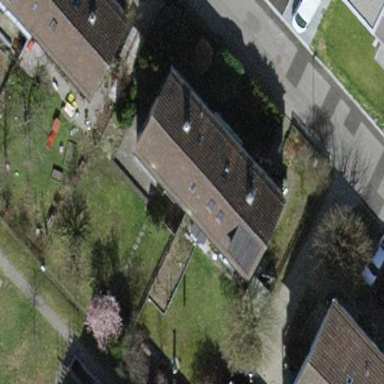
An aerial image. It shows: Semidetached house with gabled tile roof.